Question: How to display ABPeoplePickerNavigationController like viber, where viber icon is appearing in front of those contacts who are already using it. Please check the screenshot. Here is the code what i am trying to do but facing issues ...
'''
ABPeoplePickerNavigationController *picker = [[ABPeoplePickerNavigationController alloc] init];
picker.navigationBar.tintColor = [UIColor colorWithRed:33.0f/255.0f green:54.0f/255.0f blue:63.0f/255.0f alpha:0.20f];
picker.peoplePickerDelegate = self;
[self presentModalViewController:picker animated:YES];
UIView *view = picker.topViewController.view;
UITableView *tableView = nil;
for(UIView *uv in view.subviews)
{
if([uv isKindOfClass:[UITableView class]])
{
tableView = (UITableView*)uv;
UIImageView *imageView = [[UIImageView alloc] initWithImage:[UIImage imageNamed:@"logoIcon"]];
NSLog(@"NumberOfSection<--->%d",[tableView numberOfSections]);
NSLog(@"NumberOfRows=%dInSection=%d",[tableView numberOfRowsInSection:i], i);
for (int i = 0; i < [tableView numberOfSections]; i++)
{
for (int j = 0; j < [tableView numberOfRowsInSection:i]; j++)
{
UITableViewCell *celll = [tableView cellForRowAtIndexPath:[NSIndexPath indexPathForRow:j inSection:i]];
celll.accessoryView = imageView;
NSLog(@"currentIndex=>%@",celll.accessoryView);
celll = nil;
}
}
break;
}
}
'''

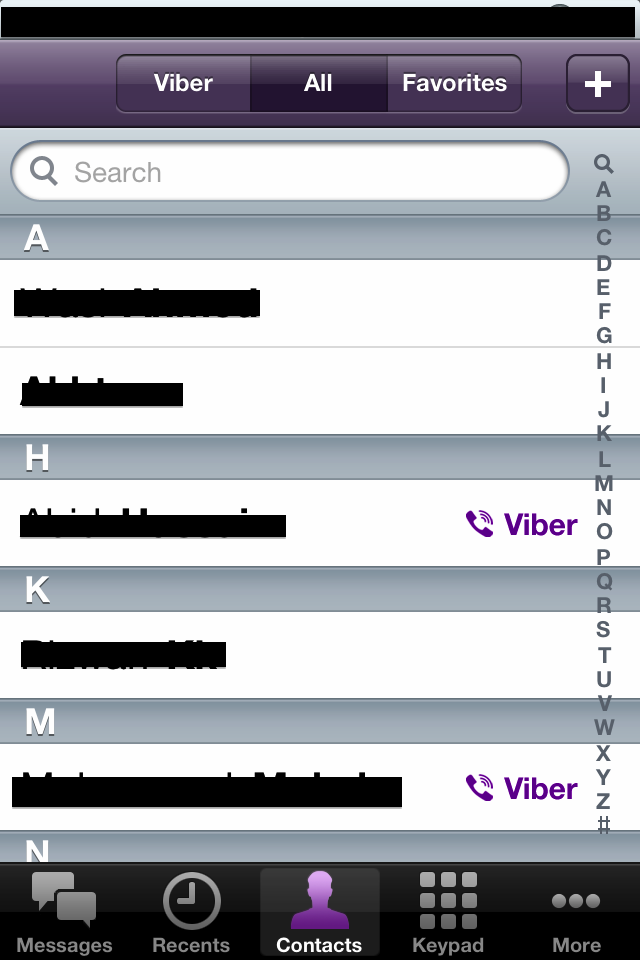
Answer: I don't think you can use 'ABPeoplePickerNavigationController' to do what you're trying to do. I recommend just creating your own custom 'UIViewController' and making the contacts tableview yourself. It is easy to do and this way you can customize the cells in the 'cellForRowAtIndexPath' without having to do any hacking.